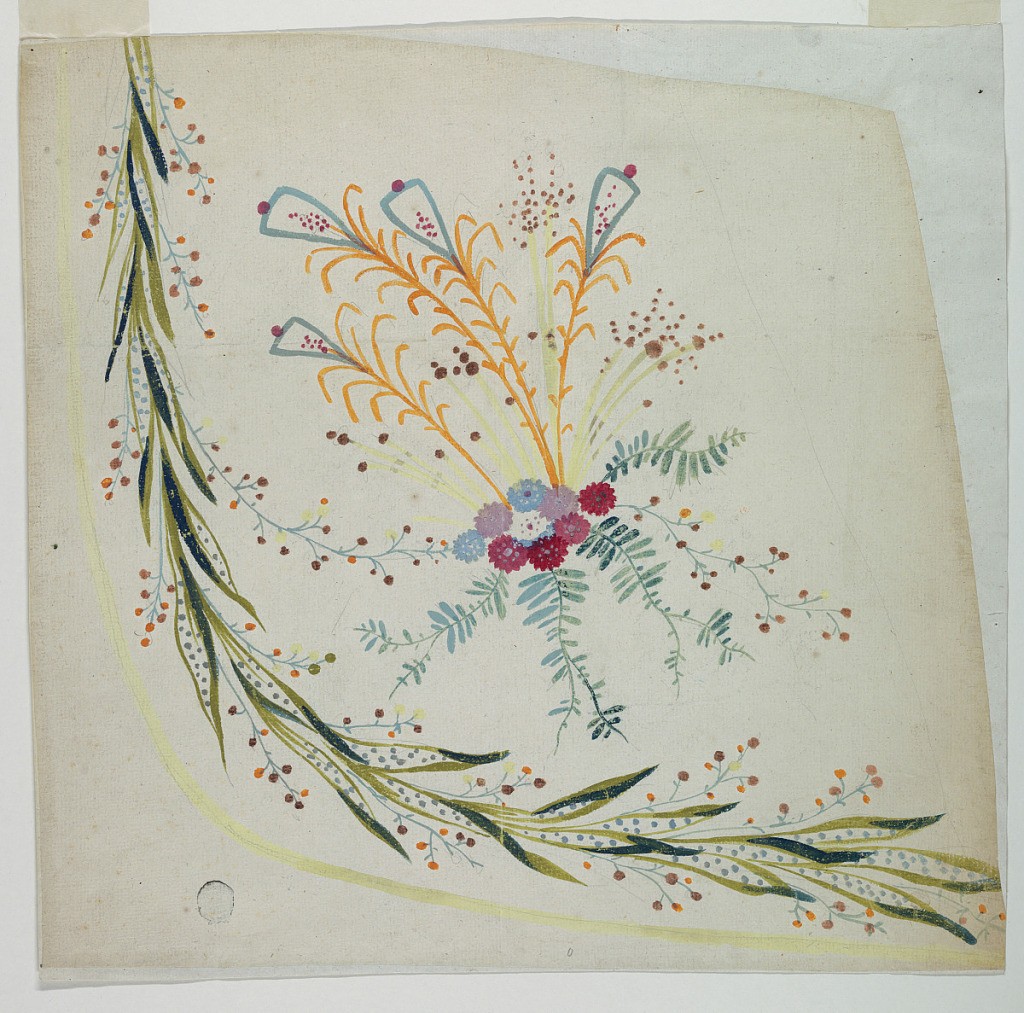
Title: Design for the Embroidery of a Lady's Overskirt of the "Fabrique de St. Ruf"
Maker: Fabrique de Saint Ruf, Lyon, France
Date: ca. 1785
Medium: Graphite, brush and gouache on paper
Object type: Drawing
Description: A garland is beside the yellow edge. A bunch of flowers is in the field.